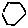
Label: hexagon